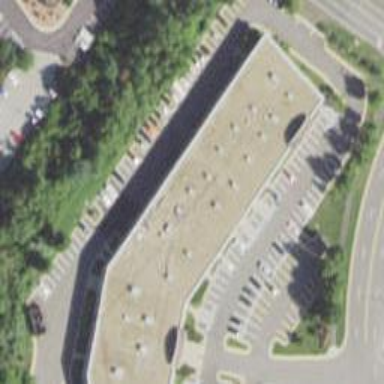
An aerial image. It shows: Car rental facility.